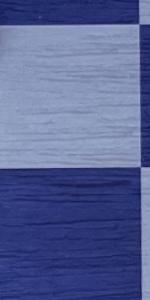
Label: Empty